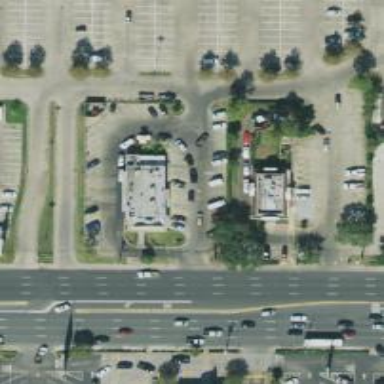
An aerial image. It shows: Parking space.